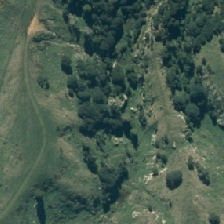
Land cover: broadleaved_indigenous_hardwood